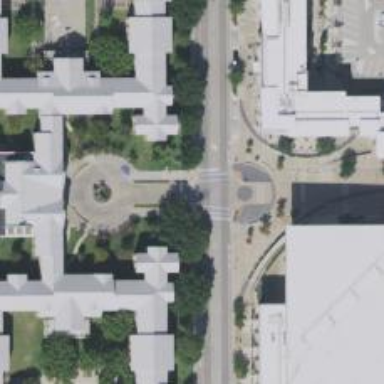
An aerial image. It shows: Marked footway crossing with zebra markings.